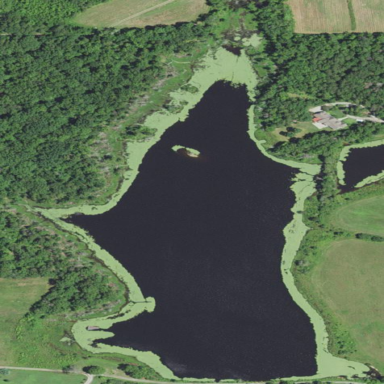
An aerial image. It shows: Peaceful pond surrounded by nature.